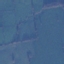
Land use / land cover: Pasture